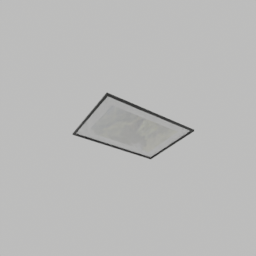
Label: decoration